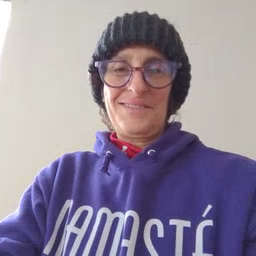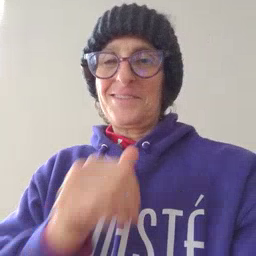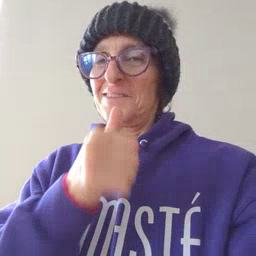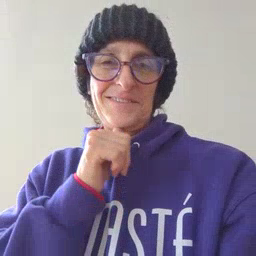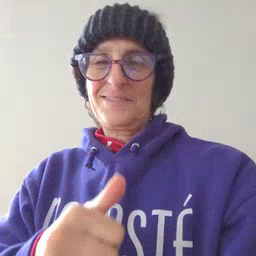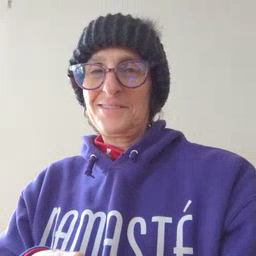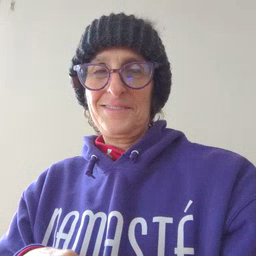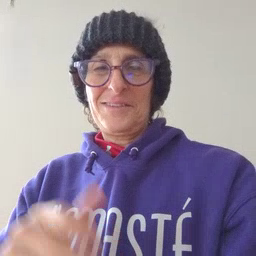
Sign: not